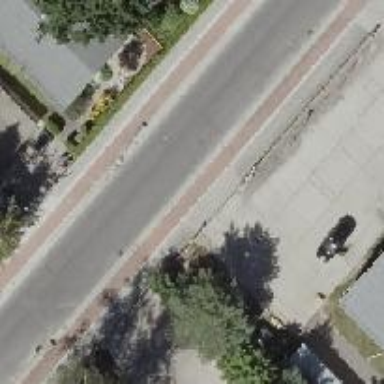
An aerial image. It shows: Residential road with asphalt surface. There are sidewalks on both sides and cycle track.